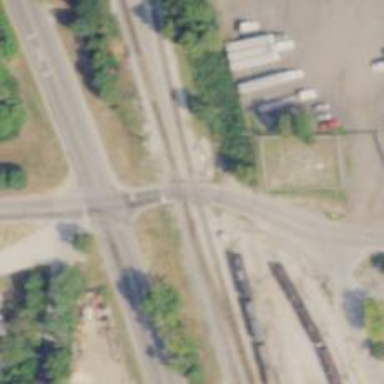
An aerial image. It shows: Level crossing with lights on the railway.